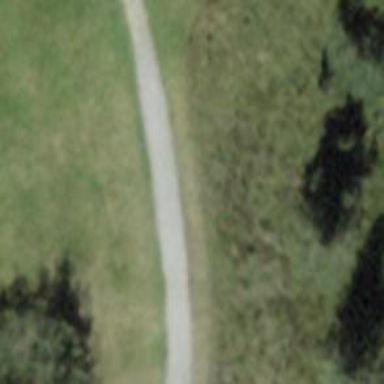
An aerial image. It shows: Designated golf cart path that is service road.